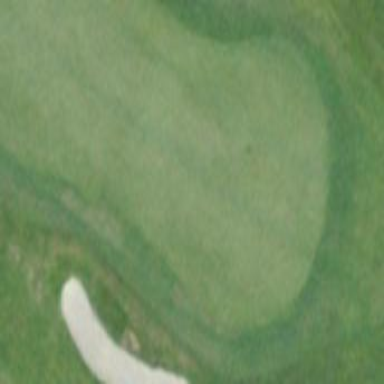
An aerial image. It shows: Golf green.